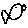
Label: fish